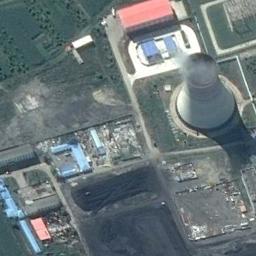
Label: thermal_power_station